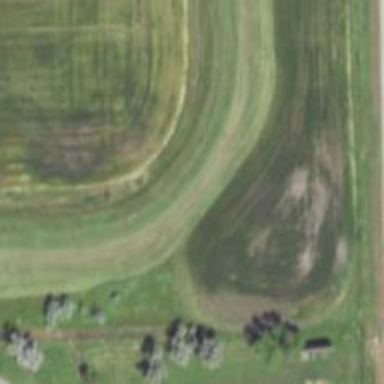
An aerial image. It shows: Levee embankment.